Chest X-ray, PA view. Patient: 71 years old, sex M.
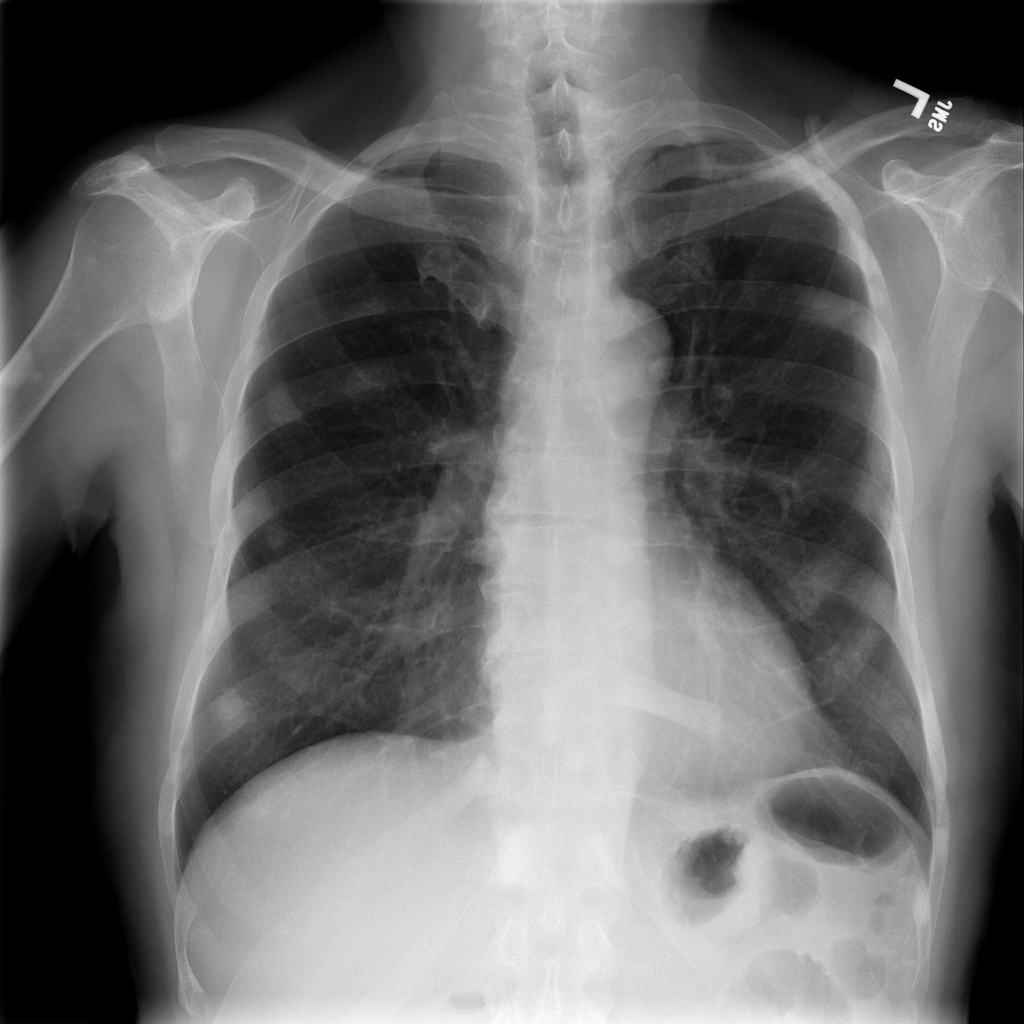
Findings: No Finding